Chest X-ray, AP view. Patient: 39 years old, sex M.
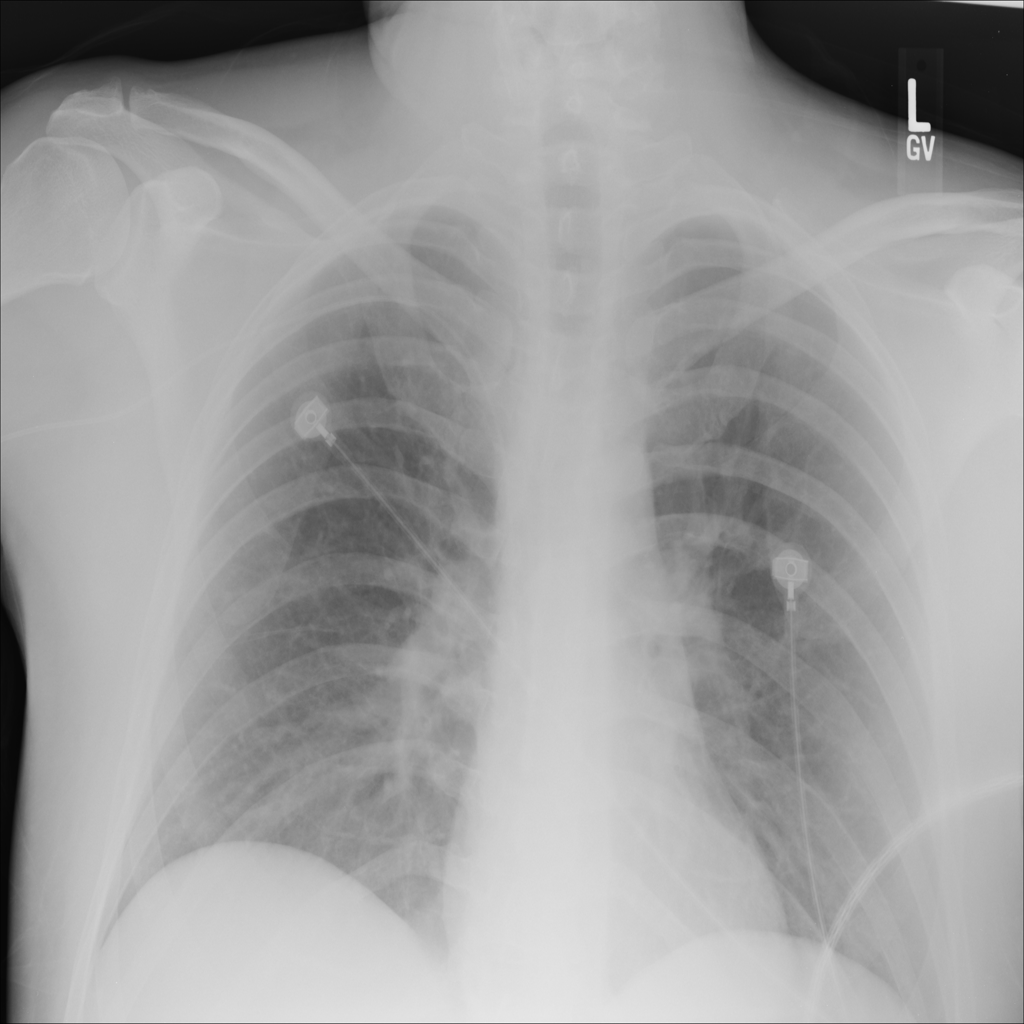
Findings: No Finding